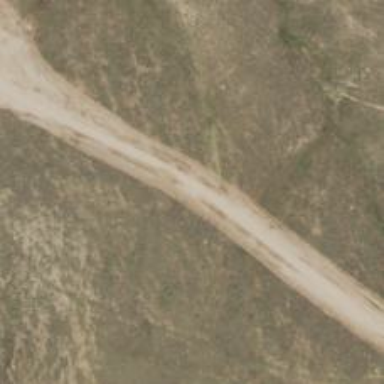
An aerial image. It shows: Road designated for service vehicles specifically for accessing wind farm.